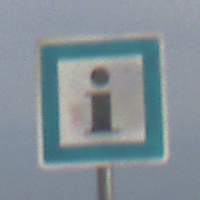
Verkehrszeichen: Informationsstelle
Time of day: MorningAfternoon
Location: Outdoor (Suburban)
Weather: PartlyCloudy
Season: NotSpecified
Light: Natural